Interaction volume radius: 5 \u00c5
Interaction volume height: 15 \u00c5
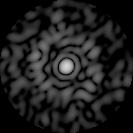
Disorder parameter: 0.8197